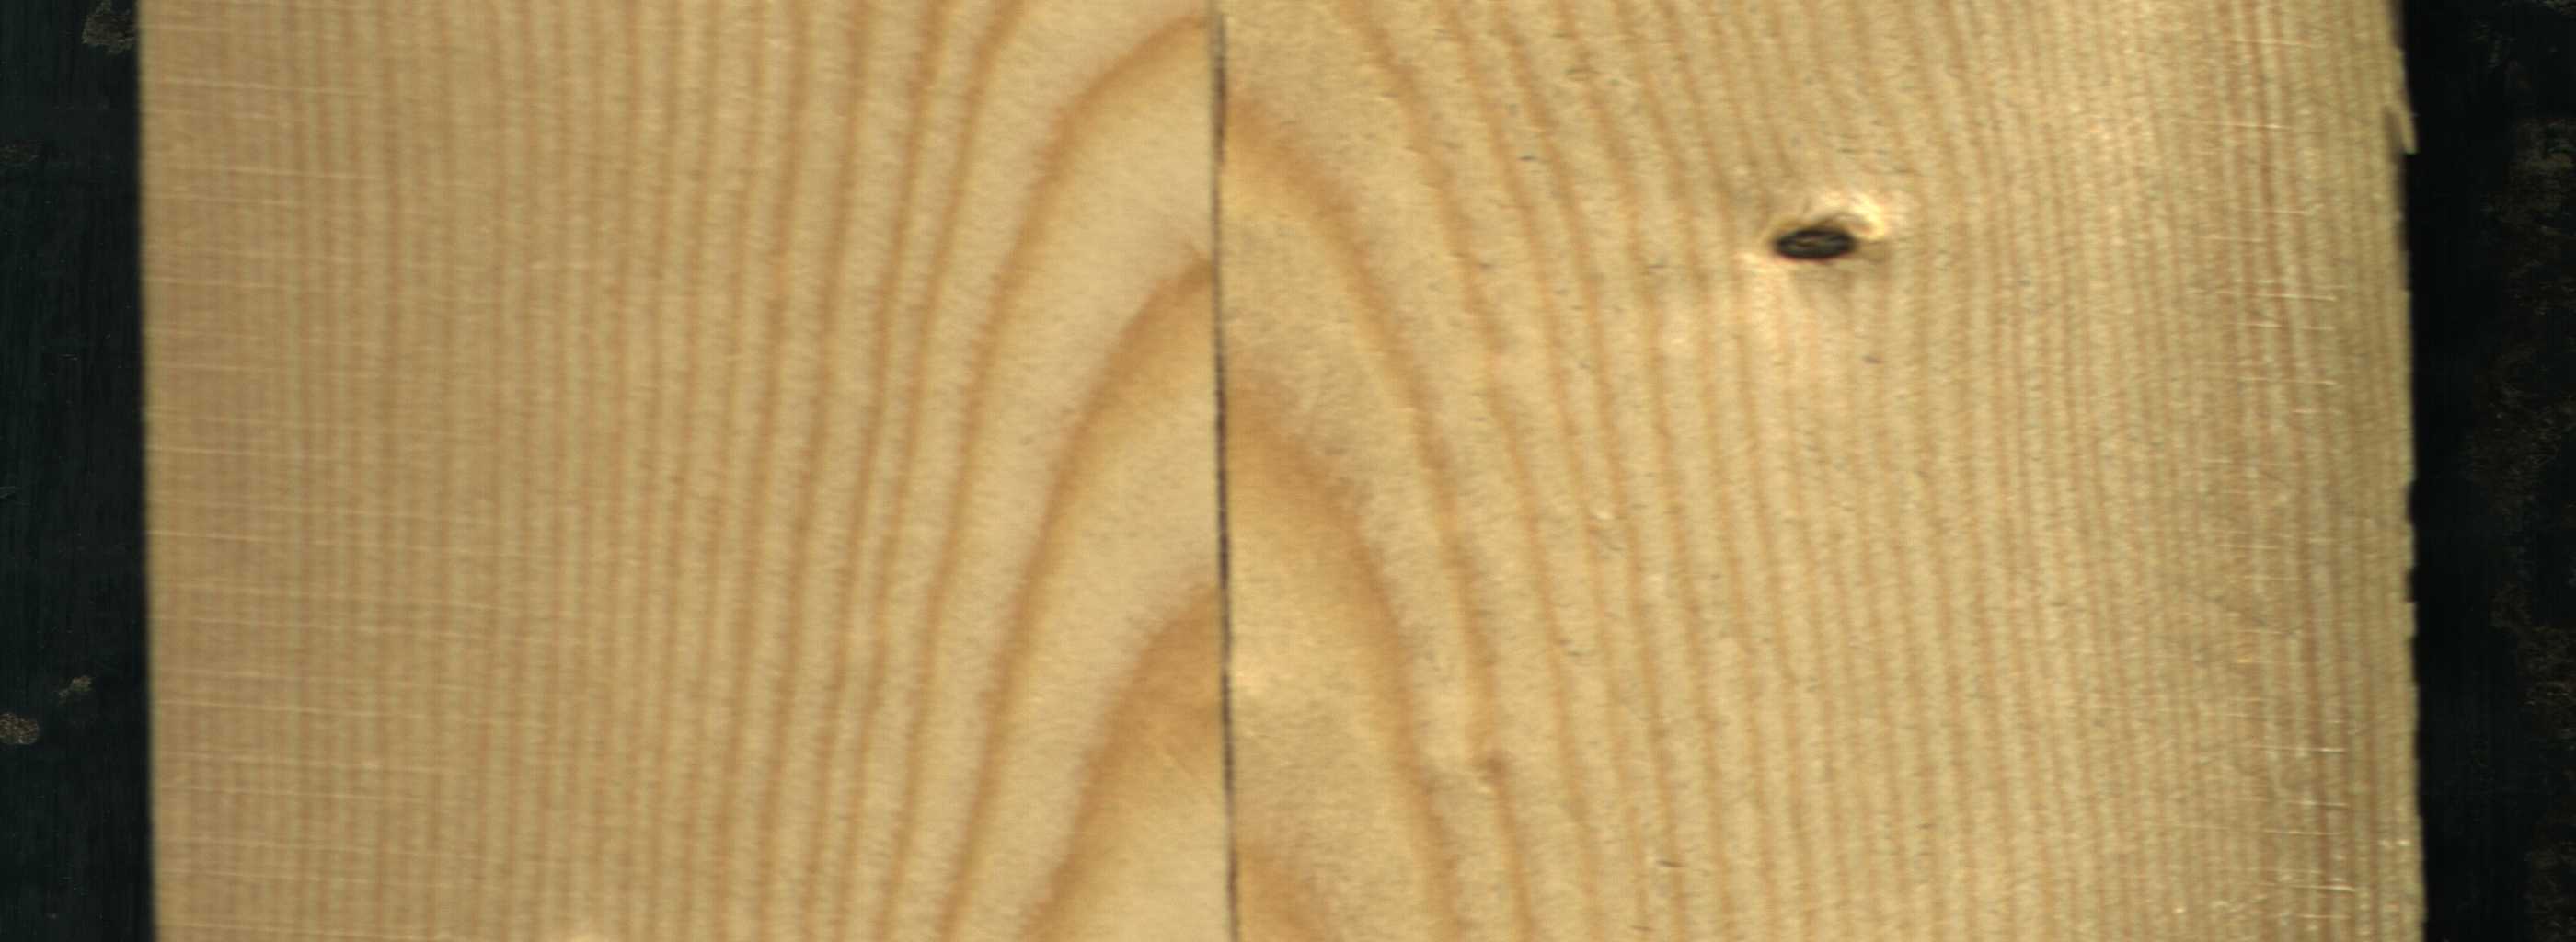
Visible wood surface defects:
Crack
Dead_Knot